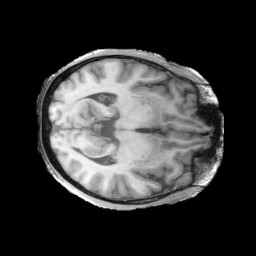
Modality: T1w
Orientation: axial
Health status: ill
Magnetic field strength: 3 T